Question: Hello Guys I am having following tables relationship with me,

and I am writing following Nested Query in my Stored Procedure
'''
. Select useremail,fullname,city,[state], allowAlerts,allowLetters,aboutMe,avatar,dateregistered,
(Select COUNT(*) from blog_info where blog_info.userId = @userId)as blogCount,
(Select count(*) from blog_info where blog_info.isfeatured = 1 AND blog_info.userId = @userId)as featuredCount,
(Select COUNT(*) from blog_comments where blog_comments.userId = @userId)as commentsCount,
(Select COUNT(*) from forum where forum.createdby = @userId) as forumCount,
(Select COUNT(*) from forumresponse where forumresponse.userId = @userId)as responseCount
from user_info where _id = @userId.
'''
i want to replace this nested Query with the Query that ues Joins .
Pleaes Help me to achieve this.
Thanks in Advance
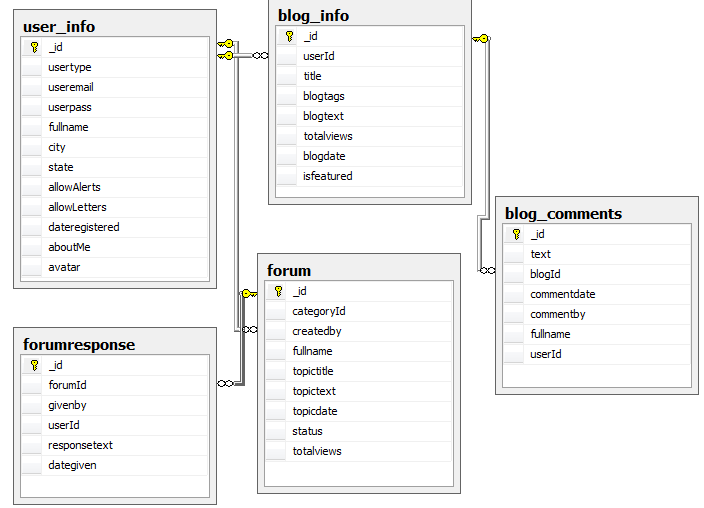
Answer: '''
select
u.useremail,
u.fullname,
u.city,
u.[state],
u.allowAlerts,
u.allowLetters,
u.aboutMe,
u.avatar,
u.dateregistered,
isnull(ub.blogCount,0) blogCount,
uf.featuredCount,
uf2.forumCount,
ur.responseCount
from
user_info u
left outer join
(select userid, count(*) blogCount from blog_info group by userid) ub on ub.userid = u._id
'''
'''
where
u._id = @userId
'''
Sorry for the useless formatting!
Note: the query engine is probably smart enough to use the same execution plan for both queries so you won't necessarily see an improvement